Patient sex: F
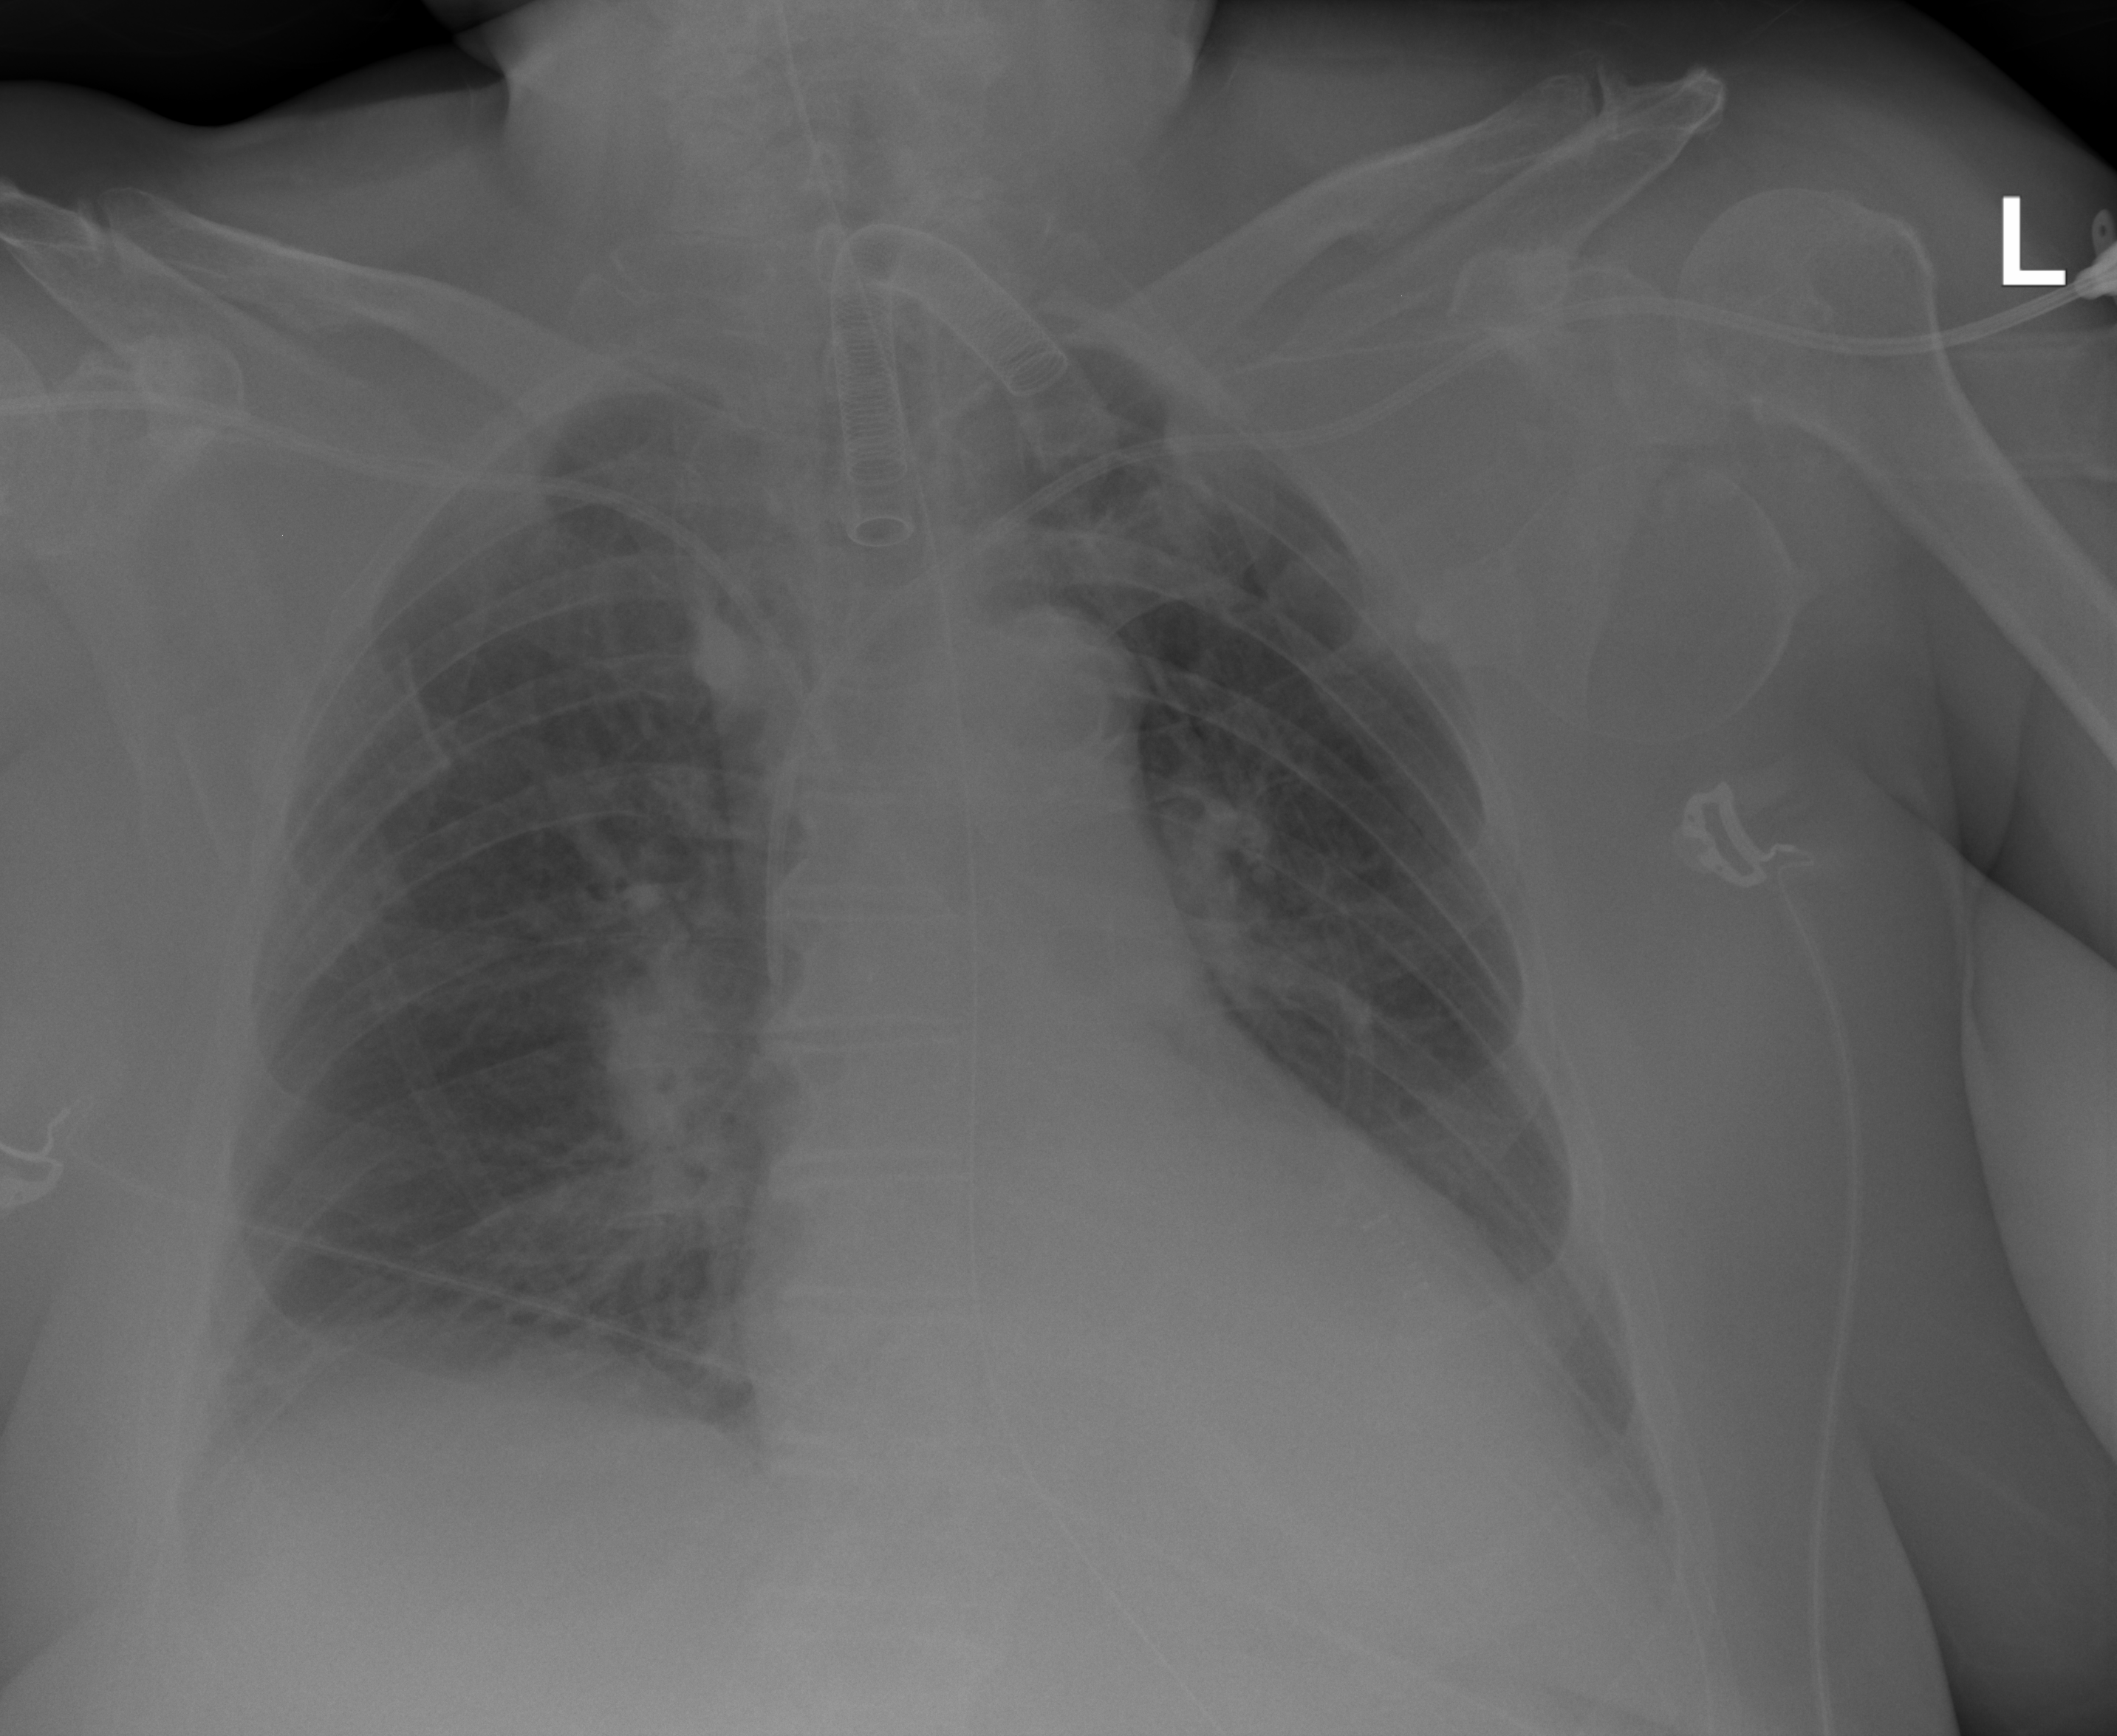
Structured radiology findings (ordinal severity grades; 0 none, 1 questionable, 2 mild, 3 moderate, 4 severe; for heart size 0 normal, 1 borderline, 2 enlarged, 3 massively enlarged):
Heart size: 1
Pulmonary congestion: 0
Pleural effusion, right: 2
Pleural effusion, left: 2
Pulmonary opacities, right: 2
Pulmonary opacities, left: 0
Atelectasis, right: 2
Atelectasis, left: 2